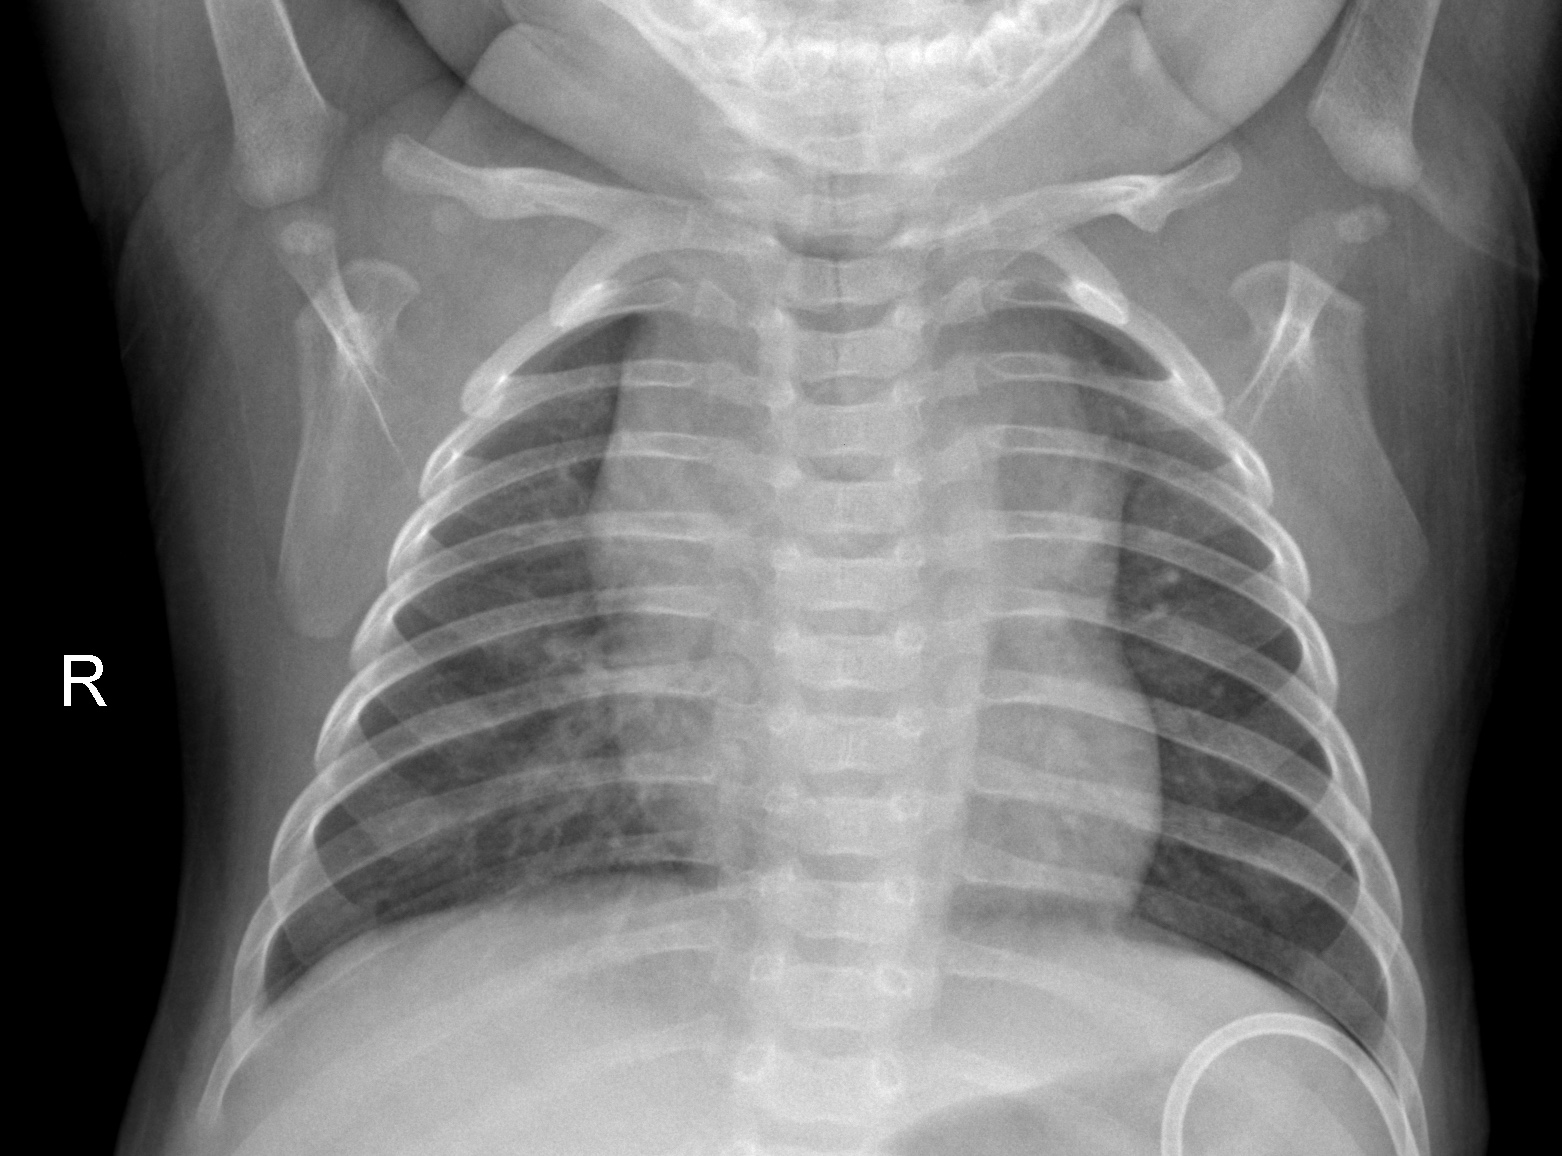
Diagnosis: NORMAL